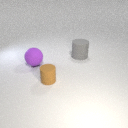
large purple rubber sphere in front of large gray rubber cylinder